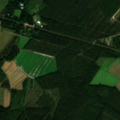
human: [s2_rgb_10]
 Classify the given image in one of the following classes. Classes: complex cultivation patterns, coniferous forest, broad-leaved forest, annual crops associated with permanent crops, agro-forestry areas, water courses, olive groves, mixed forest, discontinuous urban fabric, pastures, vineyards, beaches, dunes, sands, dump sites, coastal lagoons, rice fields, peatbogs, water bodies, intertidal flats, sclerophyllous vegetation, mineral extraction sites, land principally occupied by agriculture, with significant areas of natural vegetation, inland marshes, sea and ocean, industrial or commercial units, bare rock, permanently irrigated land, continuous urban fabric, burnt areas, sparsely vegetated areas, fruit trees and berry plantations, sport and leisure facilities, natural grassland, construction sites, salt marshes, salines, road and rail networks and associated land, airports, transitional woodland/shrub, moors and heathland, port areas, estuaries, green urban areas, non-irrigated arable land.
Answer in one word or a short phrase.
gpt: non-irrigated arable land, land principally occupied by agriculture, with significant areas of natural vegetation, coniferous forest, mixed forest